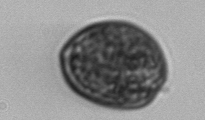
Label: Prorocentrum